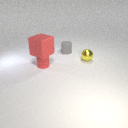
small gray rubber cylinder to the right of small red rubber cylinder